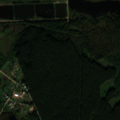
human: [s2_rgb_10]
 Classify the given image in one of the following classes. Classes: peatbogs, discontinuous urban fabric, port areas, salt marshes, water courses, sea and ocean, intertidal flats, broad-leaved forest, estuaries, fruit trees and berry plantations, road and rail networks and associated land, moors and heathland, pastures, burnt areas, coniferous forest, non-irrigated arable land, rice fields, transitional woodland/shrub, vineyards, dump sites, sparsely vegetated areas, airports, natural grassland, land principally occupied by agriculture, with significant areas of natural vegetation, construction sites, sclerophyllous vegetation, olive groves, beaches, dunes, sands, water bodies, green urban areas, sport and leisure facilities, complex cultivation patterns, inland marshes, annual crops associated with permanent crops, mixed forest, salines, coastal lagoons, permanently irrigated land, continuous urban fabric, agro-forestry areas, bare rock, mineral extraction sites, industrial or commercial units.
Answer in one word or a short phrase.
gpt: complex cultivation patterns, coniferous forest, mixed forest, transitional woodland/shrub, water bodies